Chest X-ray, AP view. Patient: 63 years old, sex F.
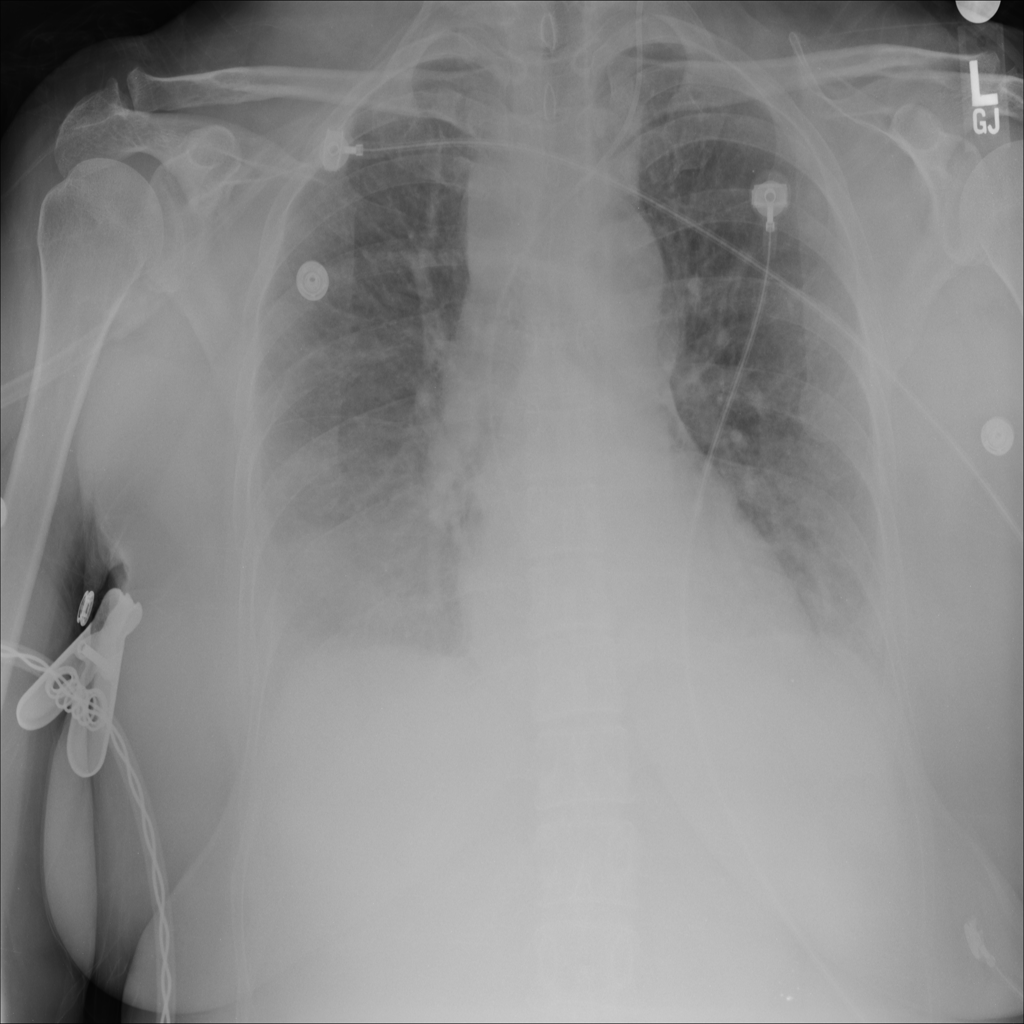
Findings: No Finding